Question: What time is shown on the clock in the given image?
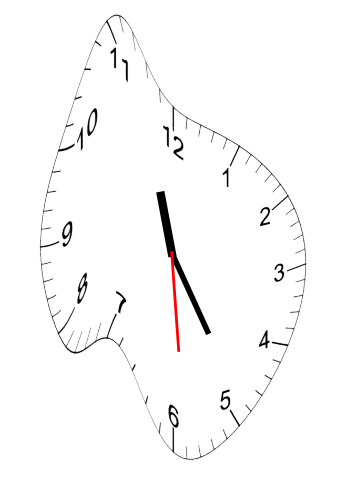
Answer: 11:24:29